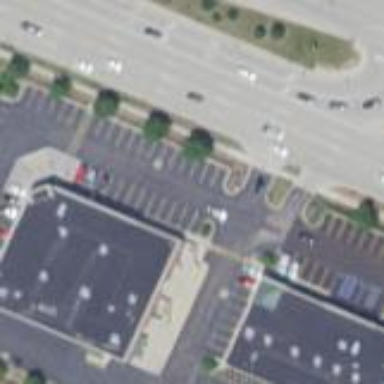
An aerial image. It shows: Retail building housing variety store.